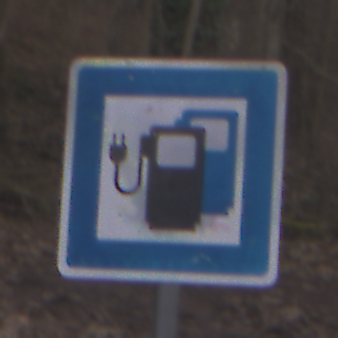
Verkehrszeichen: LadestationFuerElektrofahrzeuge
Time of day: MorningAfternoon
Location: Outdoor (Nature)
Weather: Overcast
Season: Autumn
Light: Natural